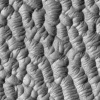
Atmospheric dust classification: not_dusty